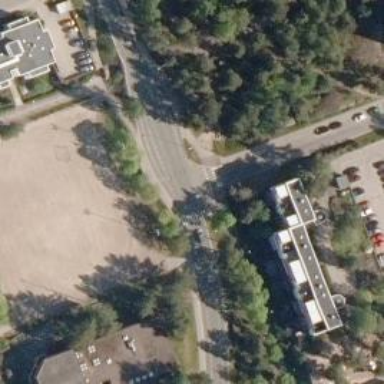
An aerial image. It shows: Uncontrolled crossing on the road.